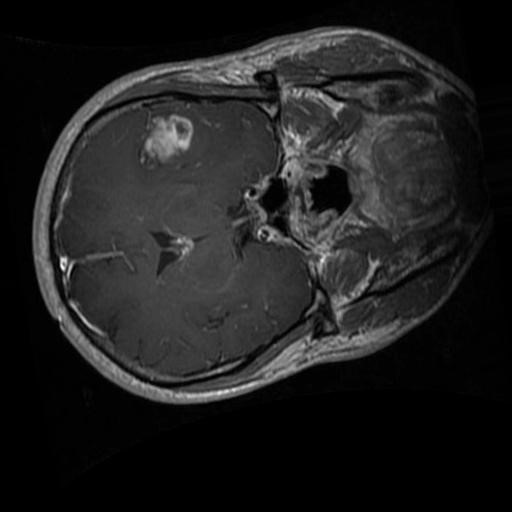
Label: brain_glioma